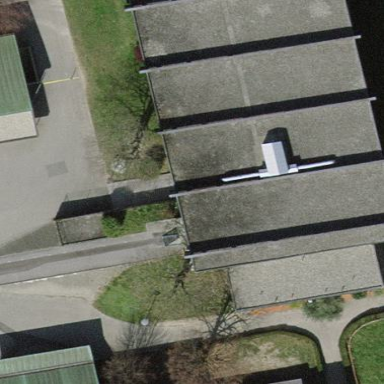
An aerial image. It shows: School building.